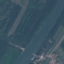
Label: River